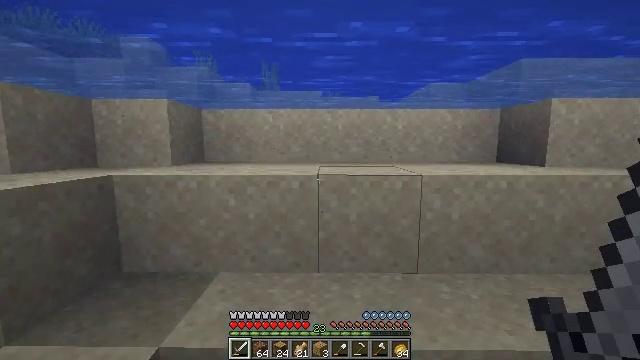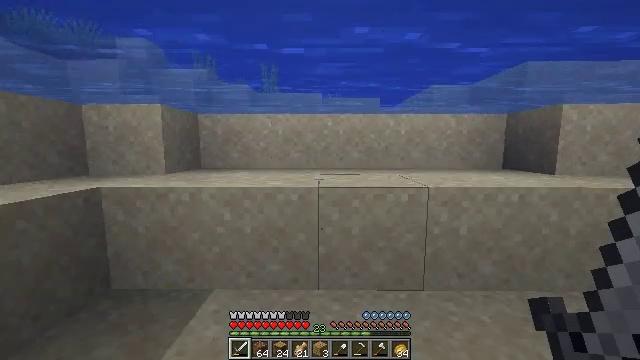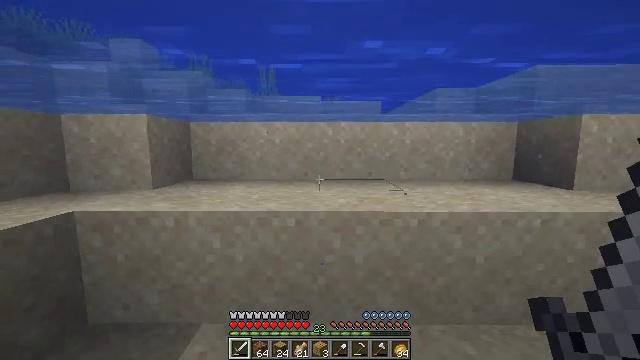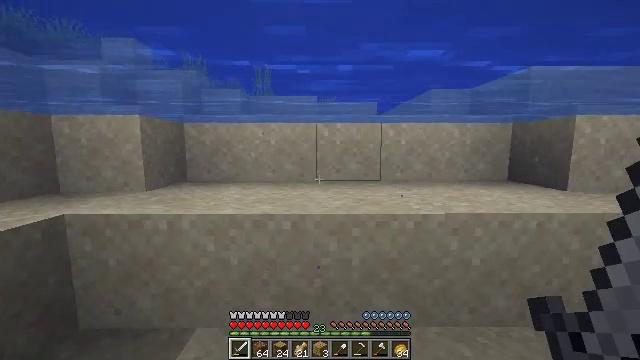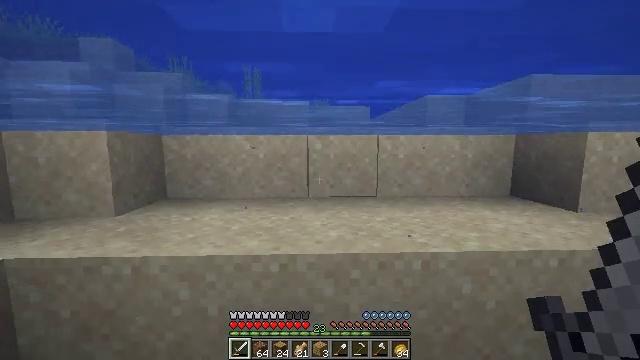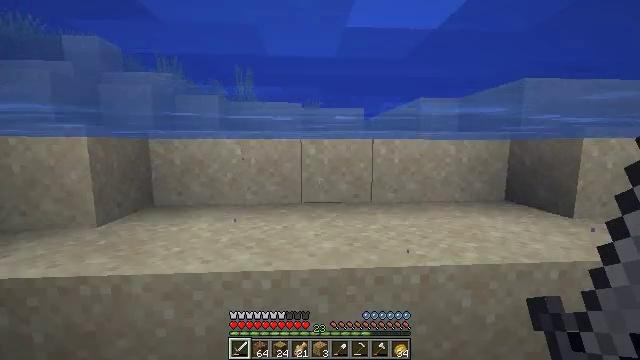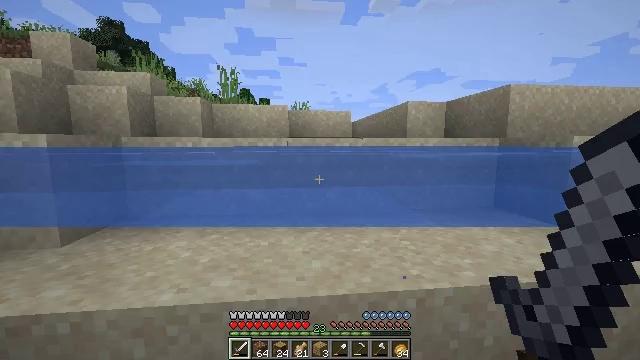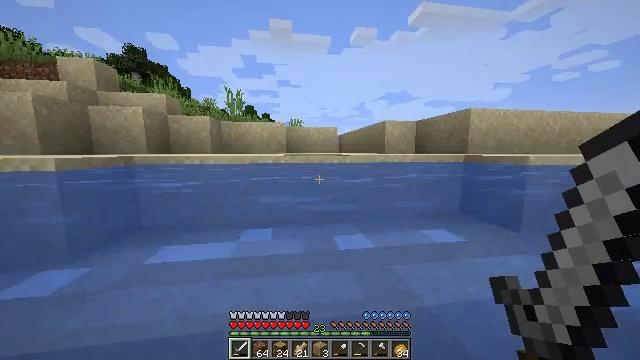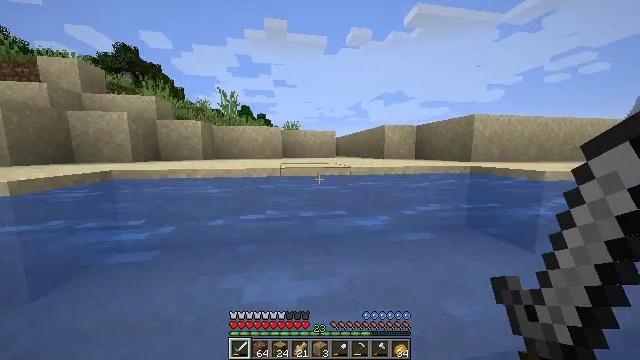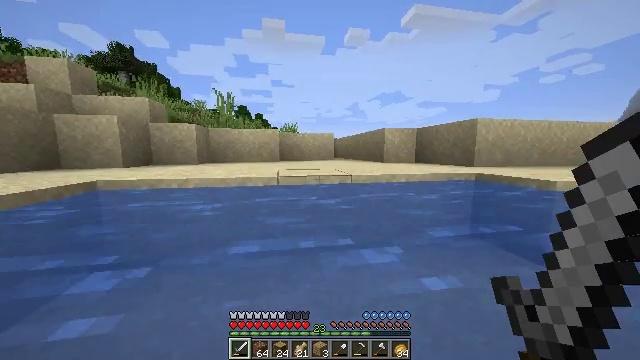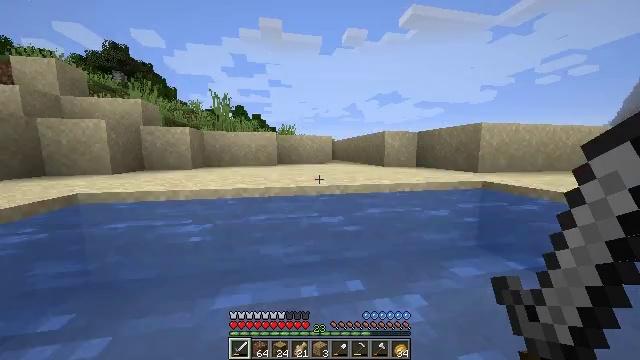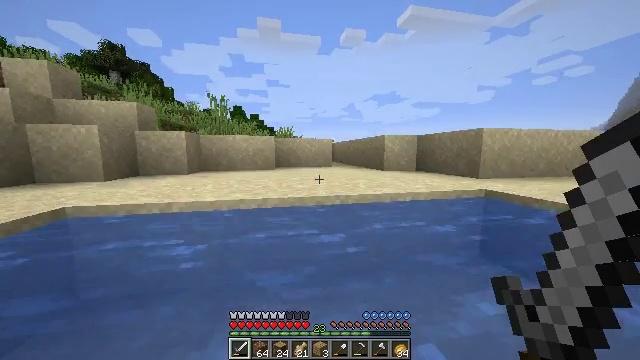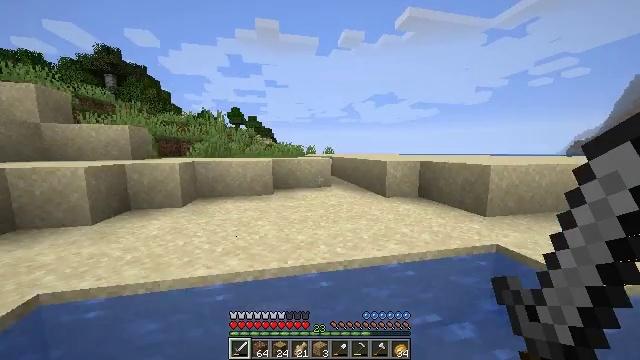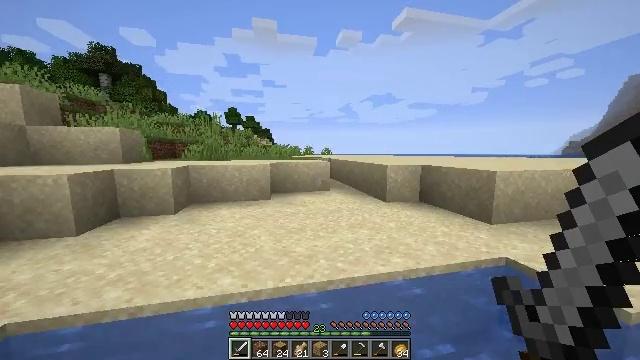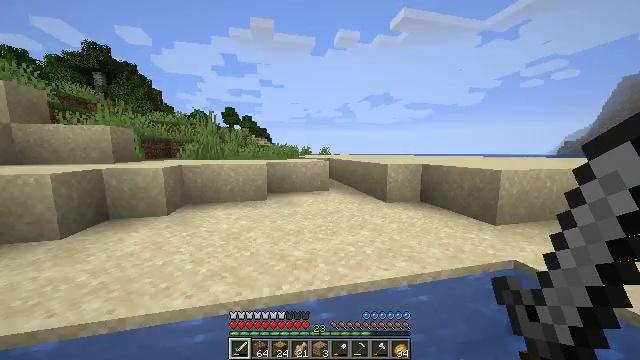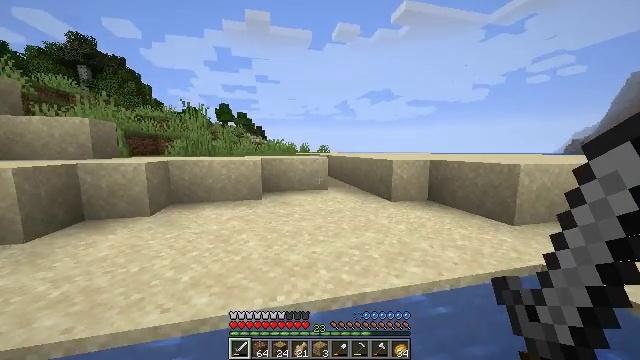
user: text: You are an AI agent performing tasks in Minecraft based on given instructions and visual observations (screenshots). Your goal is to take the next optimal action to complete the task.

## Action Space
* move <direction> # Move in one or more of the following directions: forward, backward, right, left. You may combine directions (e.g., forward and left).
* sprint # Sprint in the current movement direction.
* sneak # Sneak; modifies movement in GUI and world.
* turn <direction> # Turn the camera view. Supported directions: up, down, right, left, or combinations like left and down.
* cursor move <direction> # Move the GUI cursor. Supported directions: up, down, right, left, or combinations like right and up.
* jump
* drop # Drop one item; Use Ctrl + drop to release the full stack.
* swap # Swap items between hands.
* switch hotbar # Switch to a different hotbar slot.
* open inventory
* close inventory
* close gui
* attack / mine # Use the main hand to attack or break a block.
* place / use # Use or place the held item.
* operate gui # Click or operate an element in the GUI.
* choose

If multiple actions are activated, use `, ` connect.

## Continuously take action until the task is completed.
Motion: motion action
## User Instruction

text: Kill mobs in water.
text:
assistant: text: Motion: move forward, jump
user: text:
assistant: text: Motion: move forward, jump
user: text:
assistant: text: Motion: move forward, jump
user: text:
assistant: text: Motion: move forward, turn right, jump
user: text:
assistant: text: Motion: move forward, turn right, jump
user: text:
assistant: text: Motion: move forward, turn right, jump
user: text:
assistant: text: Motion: move forward, turn right, jump
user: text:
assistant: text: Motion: move forward, turn right, jump
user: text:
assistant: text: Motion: move forward, jump
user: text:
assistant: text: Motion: move forward, jump
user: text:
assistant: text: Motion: move forward, jump
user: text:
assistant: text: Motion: move forward, jump
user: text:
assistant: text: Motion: move forward, jump
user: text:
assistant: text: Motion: move forward, jump
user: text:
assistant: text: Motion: move forward, jump
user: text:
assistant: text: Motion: move forward, jump
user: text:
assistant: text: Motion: move forward, turn right, jump
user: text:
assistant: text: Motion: move forward, turn right, jump
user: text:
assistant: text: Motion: move forward, turn right, jump
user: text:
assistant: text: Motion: move forward, turn right and down, jump
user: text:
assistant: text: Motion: move forward, turn right and down, jump
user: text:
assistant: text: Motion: move forward, turn right, jump
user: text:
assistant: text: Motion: move forward, turn right, jump
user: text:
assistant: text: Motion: move forward, jump
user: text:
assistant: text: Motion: move forward, jump
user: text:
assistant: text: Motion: move forward, jump
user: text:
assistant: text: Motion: move forward, jump
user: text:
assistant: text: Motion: move forward, jump
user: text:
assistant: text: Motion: move forward, jump
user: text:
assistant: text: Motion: move forward